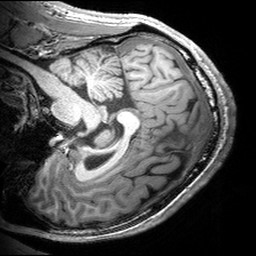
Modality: T1w
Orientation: sagittal
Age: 25
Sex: male
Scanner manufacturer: siemens
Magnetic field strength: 3 T
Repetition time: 2.53 s
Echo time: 0.00299 s